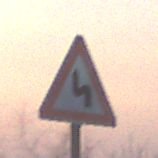
Verkehrszeichen: DoppelkurveZunaechstLinks
Umgebung: Outdoor, Nature
Tageszeit: SunriseSunset
Wetter: Clear
Licht: Natural
Jahreszeit: NotSpecified
Kontrast: LowContrast